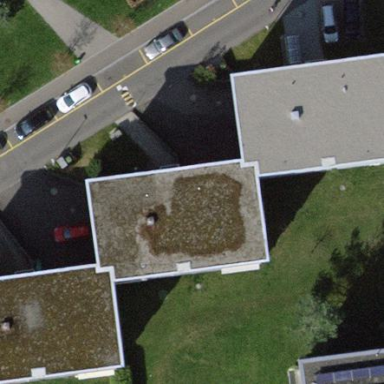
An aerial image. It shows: Flat-roofed apartment building.